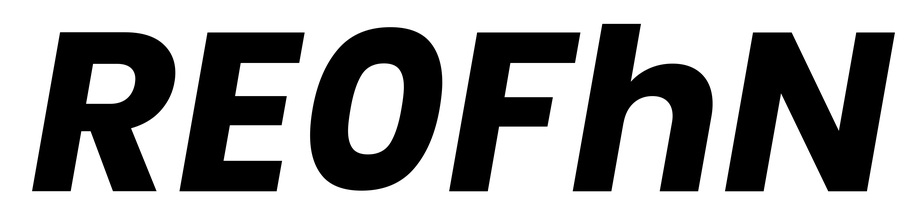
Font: Poppins-BoldItalic